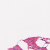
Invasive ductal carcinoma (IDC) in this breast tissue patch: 0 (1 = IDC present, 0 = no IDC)